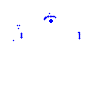
Particle: proton